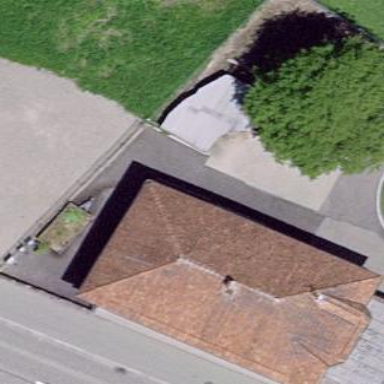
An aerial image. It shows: Building with hipped roof shape.